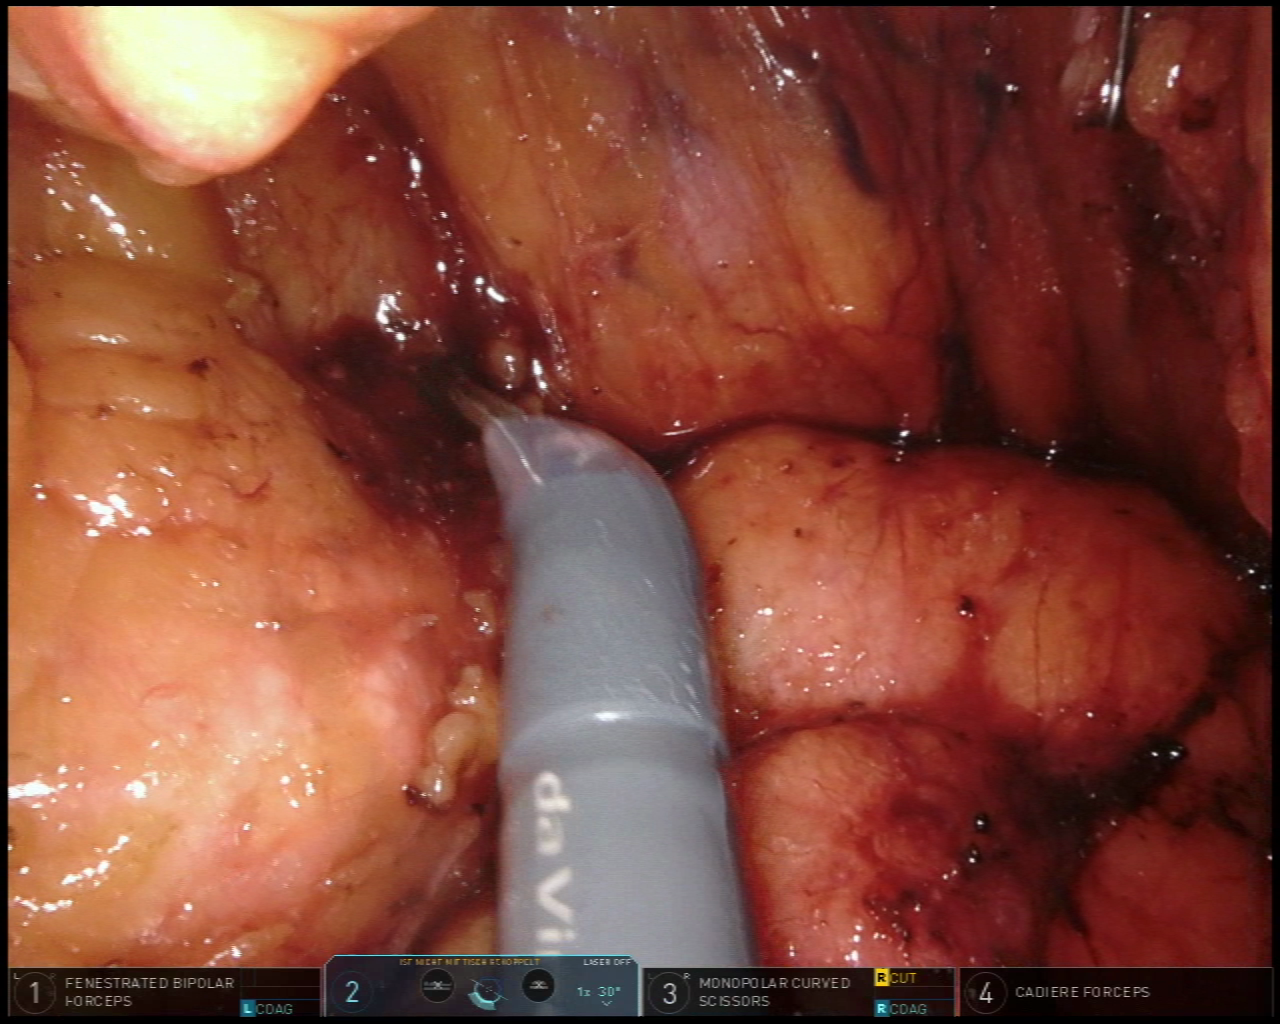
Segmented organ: pancreas
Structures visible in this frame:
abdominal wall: no
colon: yes
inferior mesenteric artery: no
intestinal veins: no
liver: no
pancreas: yes
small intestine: no
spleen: no
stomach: no
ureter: no
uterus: no
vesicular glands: no